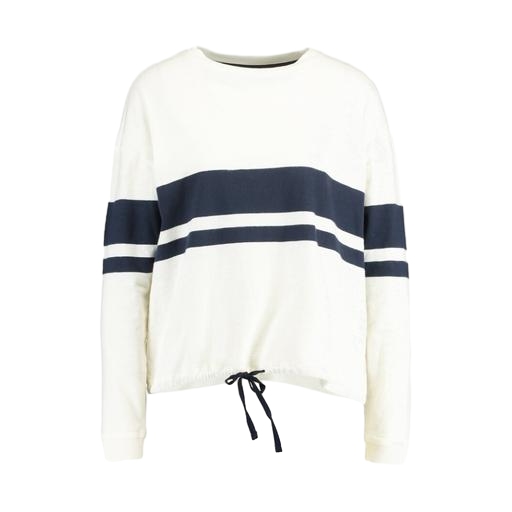
white le nautical long-sleeved top, longsleeve t-shirt, white long-sleeved striped top, white background